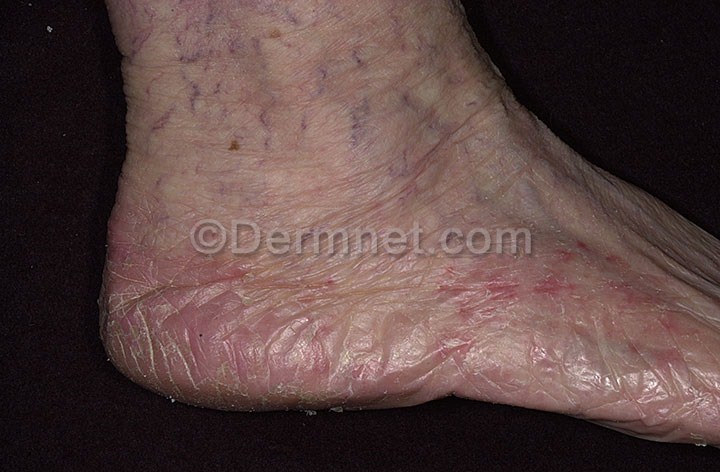
Disease: Tinea Ringworm Candidiasis and other Fungal Infections